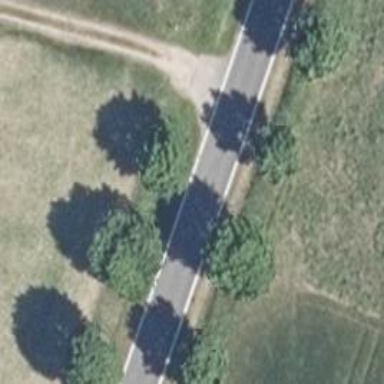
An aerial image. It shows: Row of broadleaved trees.